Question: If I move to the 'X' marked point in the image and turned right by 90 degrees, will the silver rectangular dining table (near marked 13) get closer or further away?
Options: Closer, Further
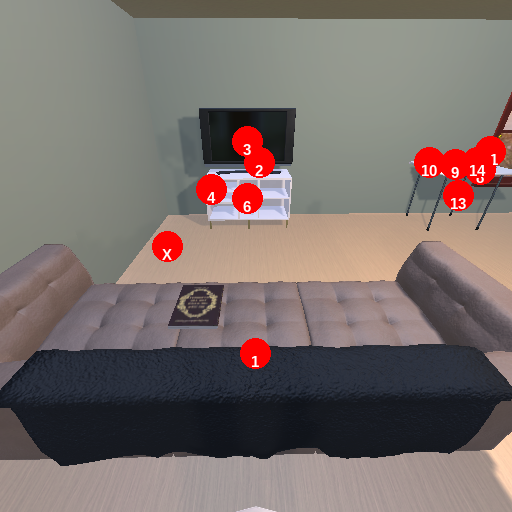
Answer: Closer